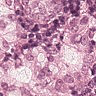
Metastatic tissue present: yes